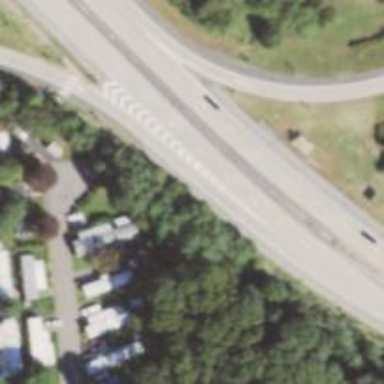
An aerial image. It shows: Road with "give way" sign.